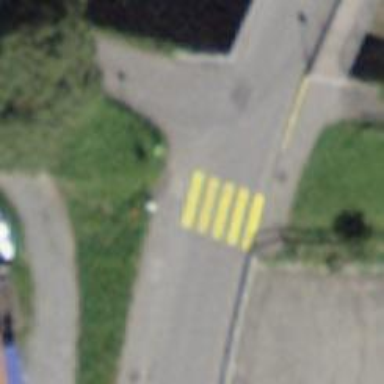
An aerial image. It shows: Zebra crossing on the road.